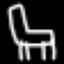
Label: chair